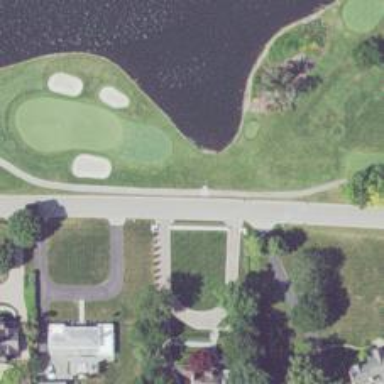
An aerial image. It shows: Service road used as golf cart path.